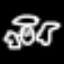
Label: angel